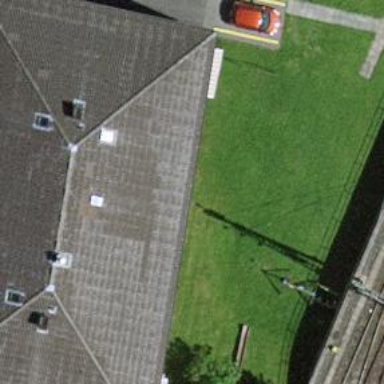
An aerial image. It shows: Building with hipped roof shape.